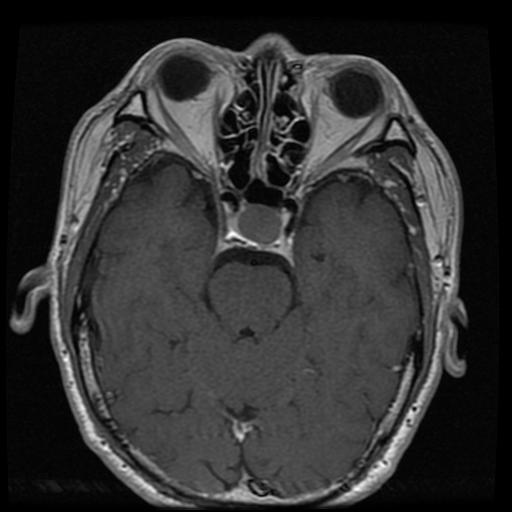
Label: pituitary